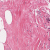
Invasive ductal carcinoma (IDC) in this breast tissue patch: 0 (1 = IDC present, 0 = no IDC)